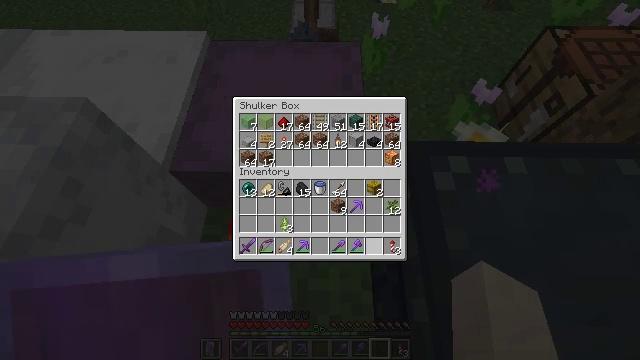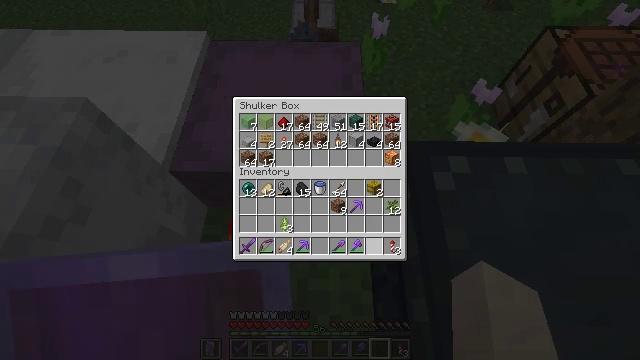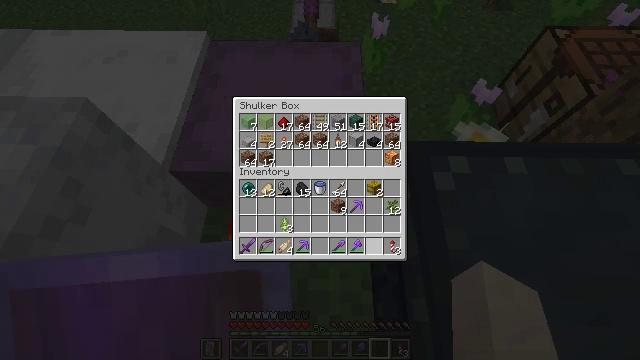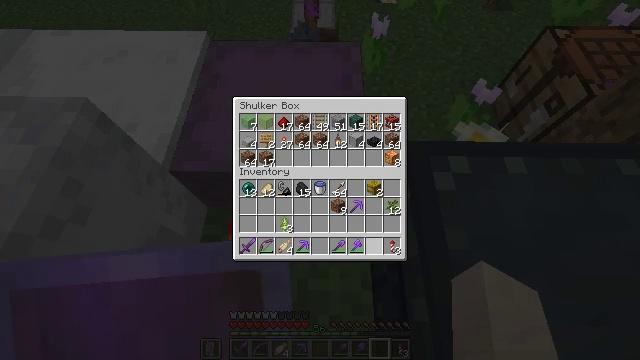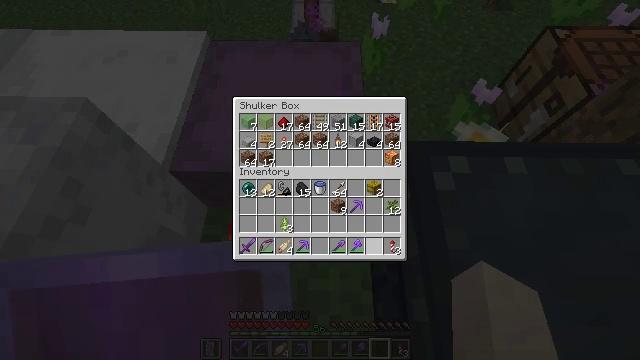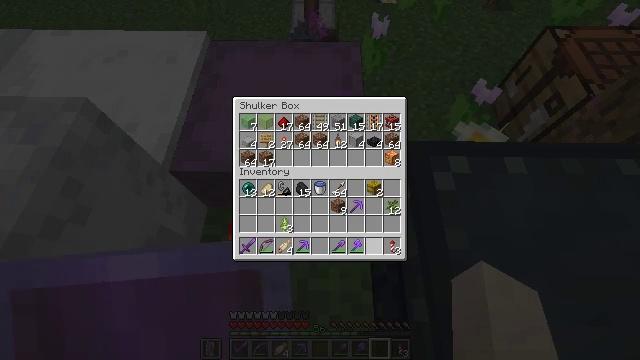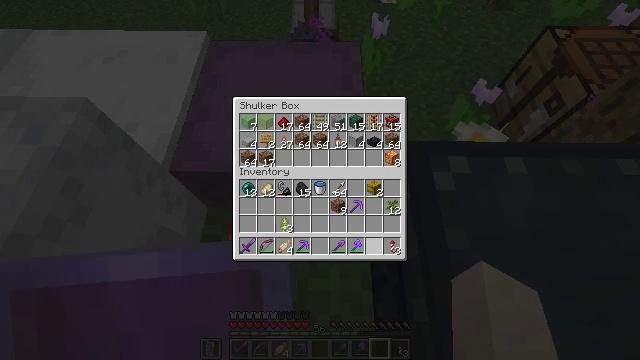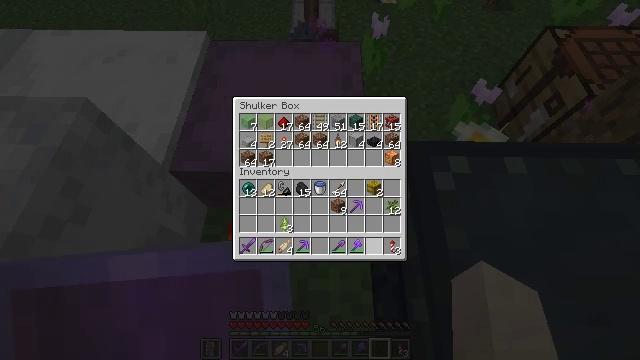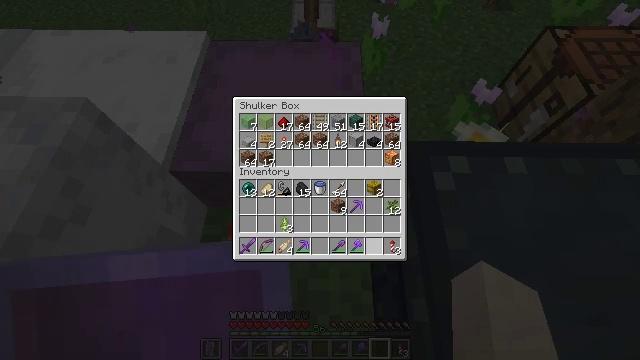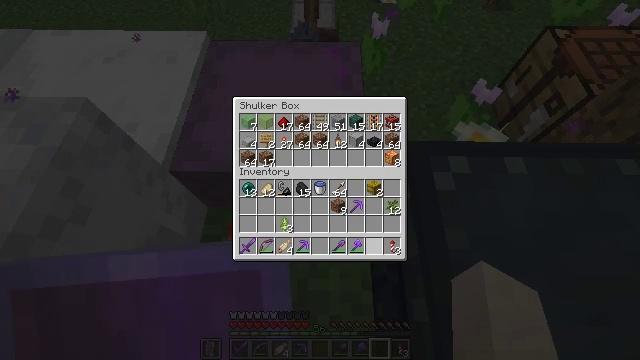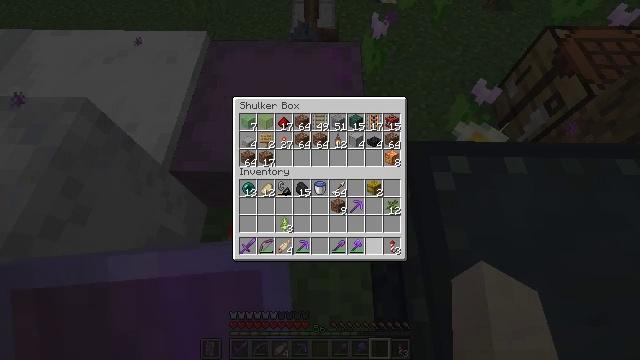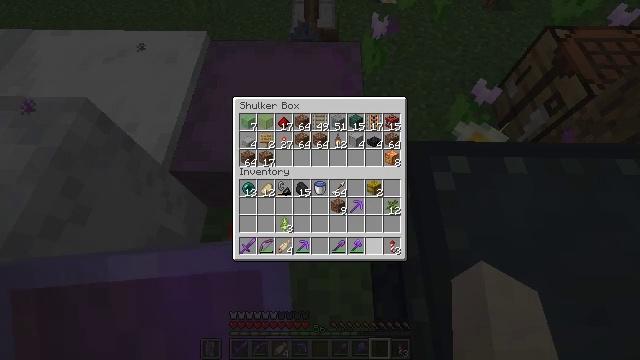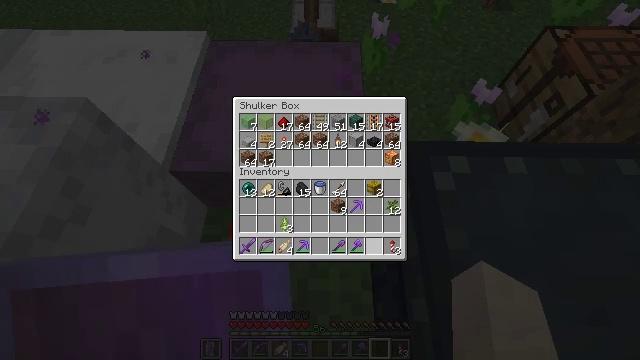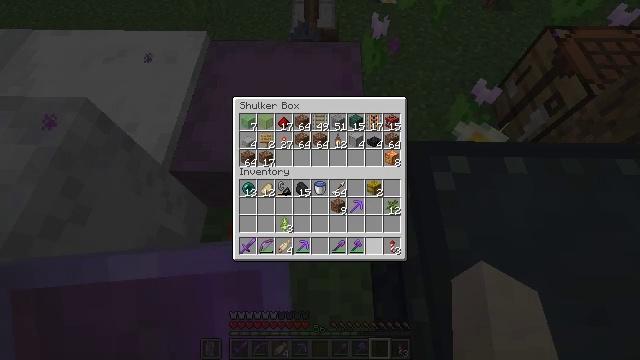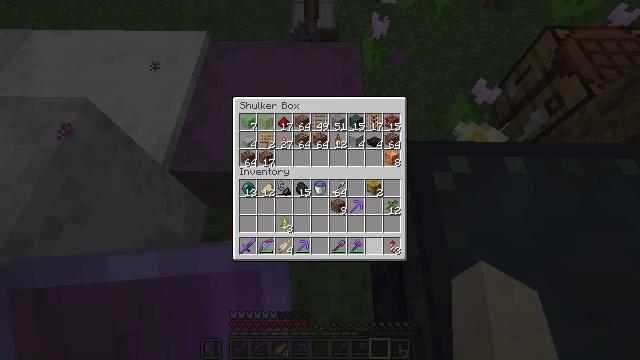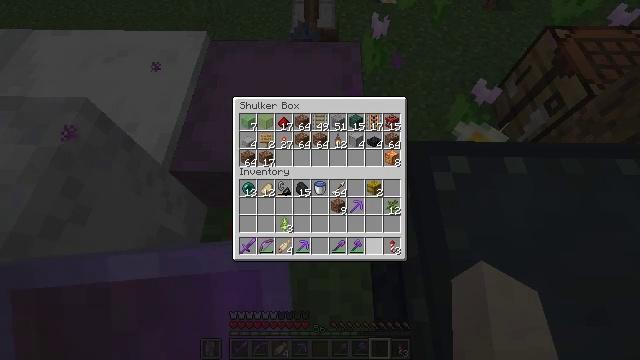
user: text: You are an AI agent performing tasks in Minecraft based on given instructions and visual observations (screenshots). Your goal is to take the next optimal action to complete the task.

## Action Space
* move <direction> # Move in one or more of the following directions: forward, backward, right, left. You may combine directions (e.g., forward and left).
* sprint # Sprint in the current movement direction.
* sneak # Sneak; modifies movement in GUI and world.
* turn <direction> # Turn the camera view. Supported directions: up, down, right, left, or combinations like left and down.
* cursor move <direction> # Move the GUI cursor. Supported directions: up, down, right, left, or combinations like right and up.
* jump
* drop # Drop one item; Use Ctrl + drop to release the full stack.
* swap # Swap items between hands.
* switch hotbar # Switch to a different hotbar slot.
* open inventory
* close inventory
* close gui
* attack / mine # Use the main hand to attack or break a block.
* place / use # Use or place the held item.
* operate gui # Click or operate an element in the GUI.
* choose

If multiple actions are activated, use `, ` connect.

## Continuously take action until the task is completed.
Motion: motion action
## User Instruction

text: Gather oak logs from trees.
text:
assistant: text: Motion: no_op
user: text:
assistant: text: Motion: no_op
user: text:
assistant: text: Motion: no_op
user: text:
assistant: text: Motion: no_op
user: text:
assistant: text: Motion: no_op
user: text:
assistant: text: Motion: no_op
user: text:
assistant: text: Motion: no_op
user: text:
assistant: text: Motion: no_op
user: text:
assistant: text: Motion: no_op
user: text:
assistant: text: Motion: no_op
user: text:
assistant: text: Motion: no_op
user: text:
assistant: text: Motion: no_op
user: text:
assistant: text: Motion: no_op
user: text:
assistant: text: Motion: no_op
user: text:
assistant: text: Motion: no_op
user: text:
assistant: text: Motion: no_op
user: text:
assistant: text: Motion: no_op
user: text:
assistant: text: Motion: no_op
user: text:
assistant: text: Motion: no_op
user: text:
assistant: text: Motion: no_op
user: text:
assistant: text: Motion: no_op
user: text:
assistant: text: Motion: no_op
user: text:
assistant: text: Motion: no_op
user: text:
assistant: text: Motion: no_op
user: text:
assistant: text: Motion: no_op
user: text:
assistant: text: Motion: no_op
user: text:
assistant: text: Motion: no_op
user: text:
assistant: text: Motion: no_op
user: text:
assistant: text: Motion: no_op
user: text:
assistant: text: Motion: no_op